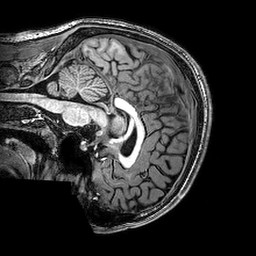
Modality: T1w
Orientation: sagittal
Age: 24
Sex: male
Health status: healthy
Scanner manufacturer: philips
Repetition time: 0.008314 s
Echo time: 0.00383 s